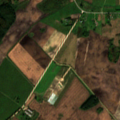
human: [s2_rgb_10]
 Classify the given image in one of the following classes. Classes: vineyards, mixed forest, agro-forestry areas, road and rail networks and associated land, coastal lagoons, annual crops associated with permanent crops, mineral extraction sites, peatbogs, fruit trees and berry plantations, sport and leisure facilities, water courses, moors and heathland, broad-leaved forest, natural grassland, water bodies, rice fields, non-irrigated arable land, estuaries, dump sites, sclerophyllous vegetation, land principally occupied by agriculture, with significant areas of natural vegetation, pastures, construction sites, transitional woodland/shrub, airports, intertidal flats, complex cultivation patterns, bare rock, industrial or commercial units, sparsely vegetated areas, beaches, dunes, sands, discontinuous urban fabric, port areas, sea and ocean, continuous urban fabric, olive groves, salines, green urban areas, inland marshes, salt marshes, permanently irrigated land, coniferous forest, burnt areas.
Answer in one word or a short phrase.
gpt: non-irrigated arable land, complex cultivation patterns, broad-leaved forest, mixed forest